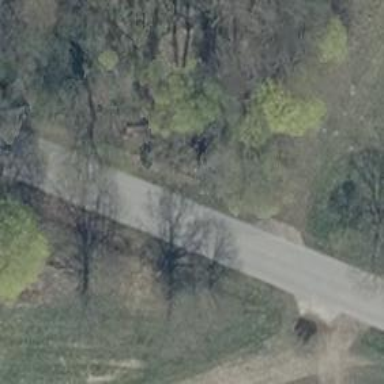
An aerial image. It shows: Asphalt road classified as tertiary.